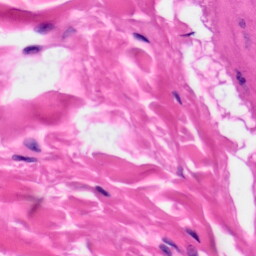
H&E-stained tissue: Skin